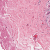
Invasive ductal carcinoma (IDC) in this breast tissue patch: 0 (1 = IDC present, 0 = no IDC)